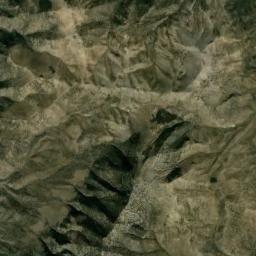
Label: mountain